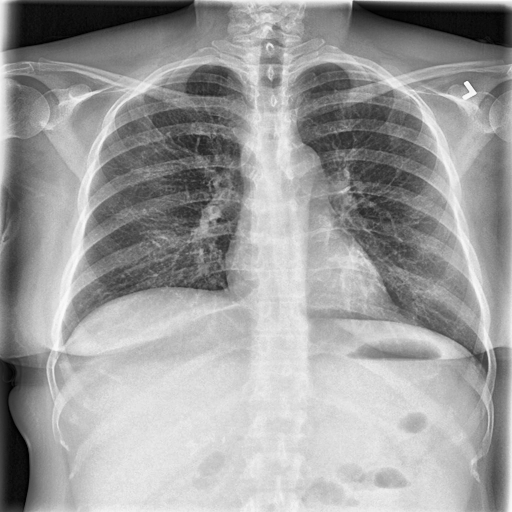
Finding: NORMAL